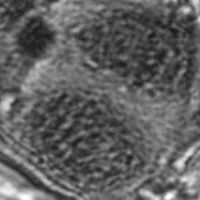
Label: telophase